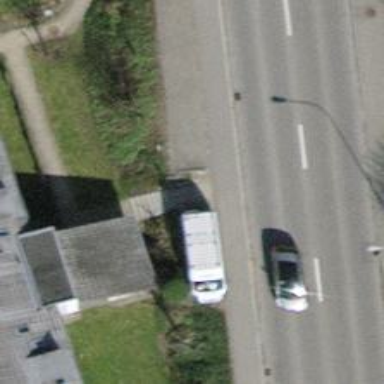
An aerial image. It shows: Road with steps.